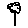
Label: flower